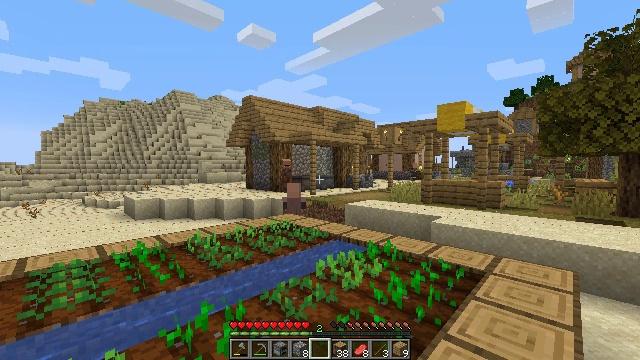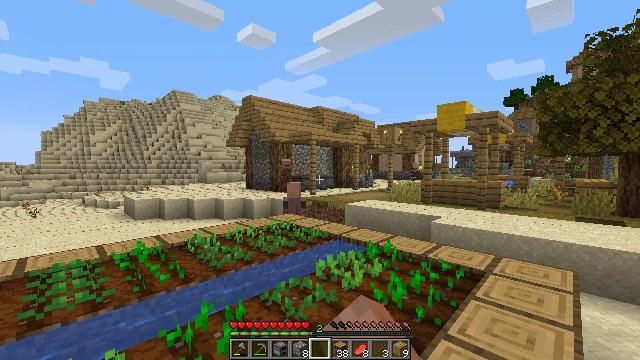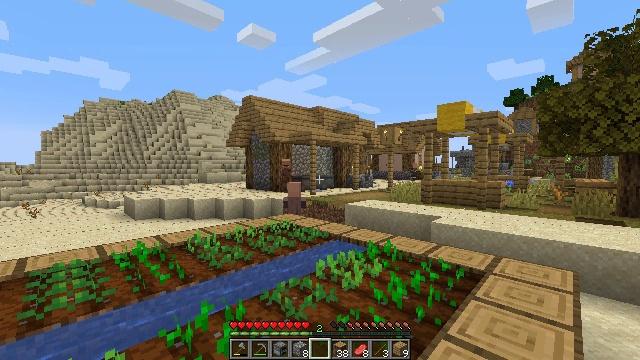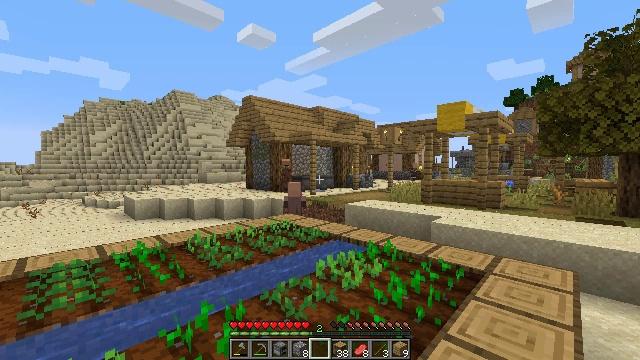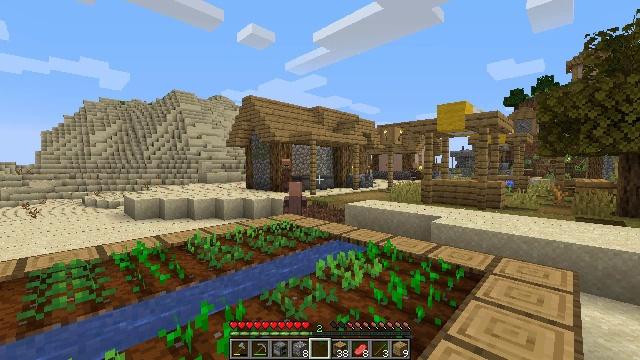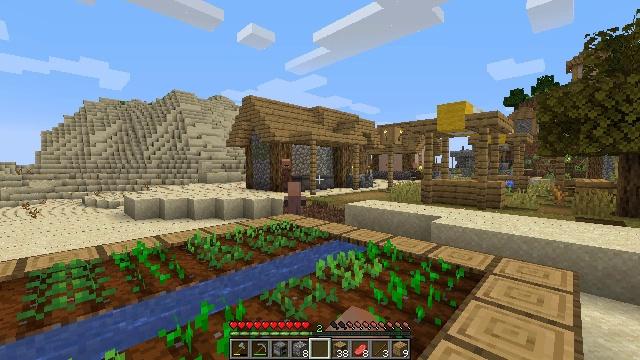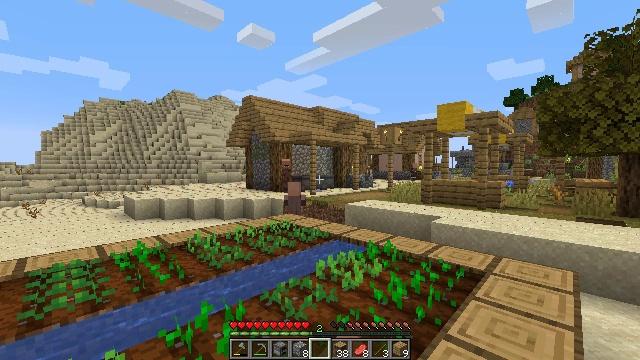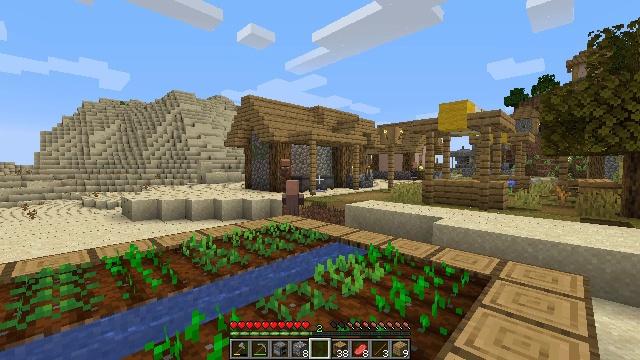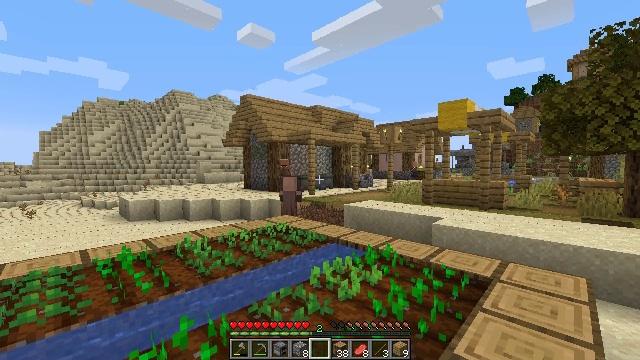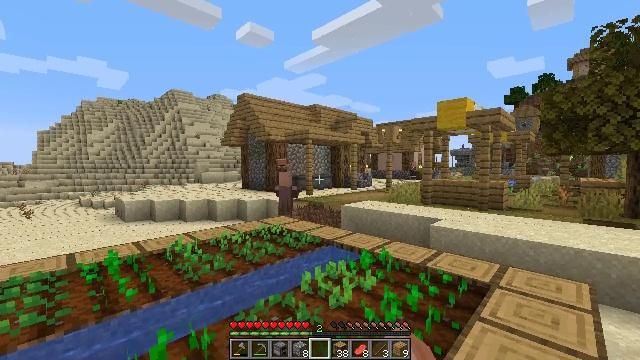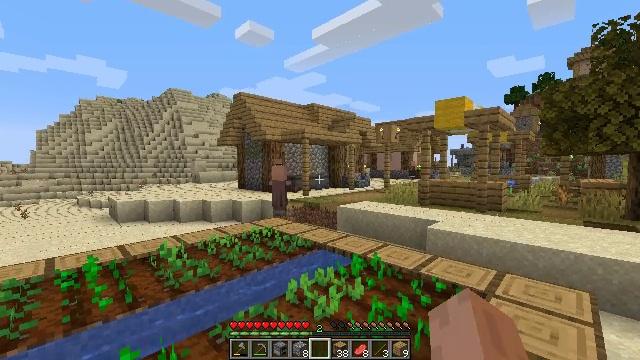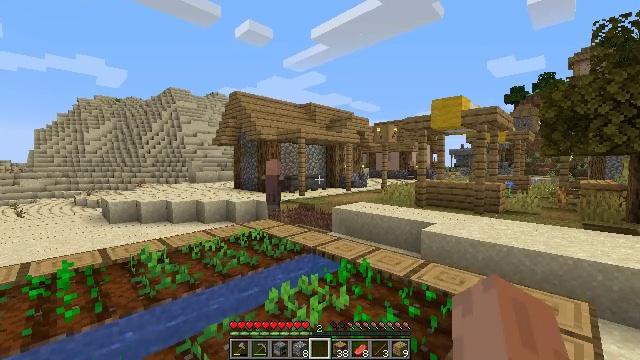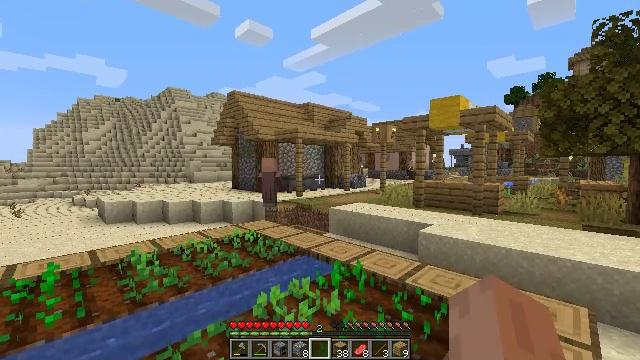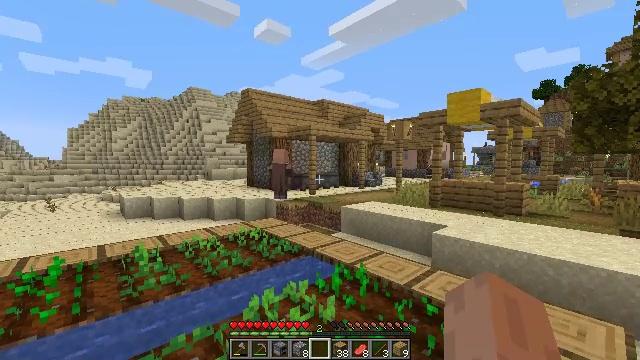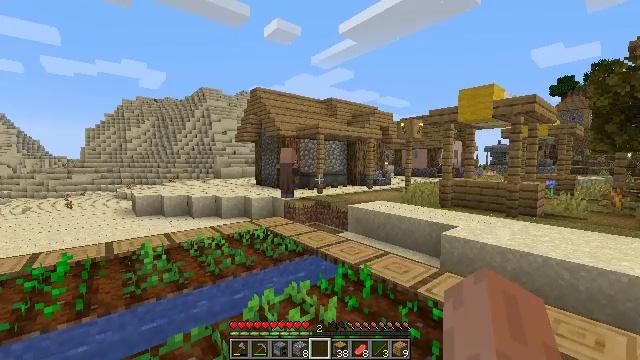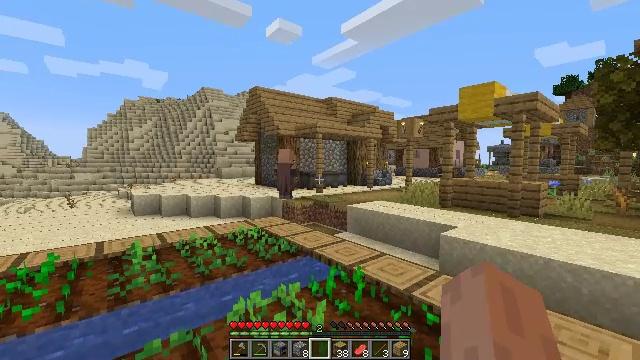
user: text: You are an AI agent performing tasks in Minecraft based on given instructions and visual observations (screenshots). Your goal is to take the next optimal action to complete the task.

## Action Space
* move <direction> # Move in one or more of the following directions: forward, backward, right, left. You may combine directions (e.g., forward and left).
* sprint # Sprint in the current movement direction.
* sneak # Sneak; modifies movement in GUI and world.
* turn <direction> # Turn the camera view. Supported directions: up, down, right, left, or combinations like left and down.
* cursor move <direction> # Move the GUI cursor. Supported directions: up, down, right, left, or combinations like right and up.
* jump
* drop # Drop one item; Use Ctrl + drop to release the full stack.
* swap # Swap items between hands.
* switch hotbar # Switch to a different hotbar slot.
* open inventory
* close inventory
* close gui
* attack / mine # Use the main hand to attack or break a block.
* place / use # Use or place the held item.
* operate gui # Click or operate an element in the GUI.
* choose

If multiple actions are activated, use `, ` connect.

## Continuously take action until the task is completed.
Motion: motion action
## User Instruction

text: Mine a chest to move it.
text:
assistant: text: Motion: attack / mine
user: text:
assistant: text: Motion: attack / mine
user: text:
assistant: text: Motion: no_op
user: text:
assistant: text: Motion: attack / mine
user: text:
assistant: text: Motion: attack / mine
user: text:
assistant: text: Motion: move forward, attack / mine
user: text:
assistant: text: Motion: move forward and move right, attack / mine
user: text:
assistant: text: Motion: move forward and move right
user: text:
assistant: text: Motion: move forward and move right
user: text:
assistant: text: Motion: move forward and move right
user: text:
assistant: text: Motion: move forward and move right
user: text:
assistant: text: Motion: move forward and move right
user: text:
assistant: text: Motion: move forward and move right, turn left
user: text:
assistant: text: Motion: move forward and move right, turn left
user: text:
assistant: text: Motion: move forward and move right
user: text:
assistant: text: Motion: move forward and move right
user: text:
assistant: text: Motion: move forward and move right, turn left
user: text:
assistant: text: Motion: move forward and move right, turn left
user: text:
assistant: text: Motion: move forward and move right, turn left and up
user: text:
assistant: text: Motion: move right, turn left
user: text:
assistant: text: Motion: move back and move right, turn left
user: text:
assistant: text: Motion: move back and move right, turn left
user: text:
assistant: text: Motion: move back and move right, turn left
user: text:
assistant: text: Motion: move back, turn left
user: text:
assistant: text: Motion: move back, turn left
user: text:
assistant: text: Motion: turn left
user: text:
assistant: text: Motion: no_op
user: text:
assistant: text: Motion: no_op
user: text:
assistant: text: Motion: no_op
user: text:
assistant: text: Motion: no_op